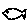
Label: fish